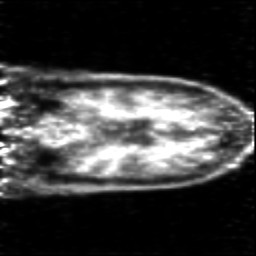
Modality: PET
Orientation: coronal
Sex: male
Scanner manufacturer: siemens